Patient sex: M
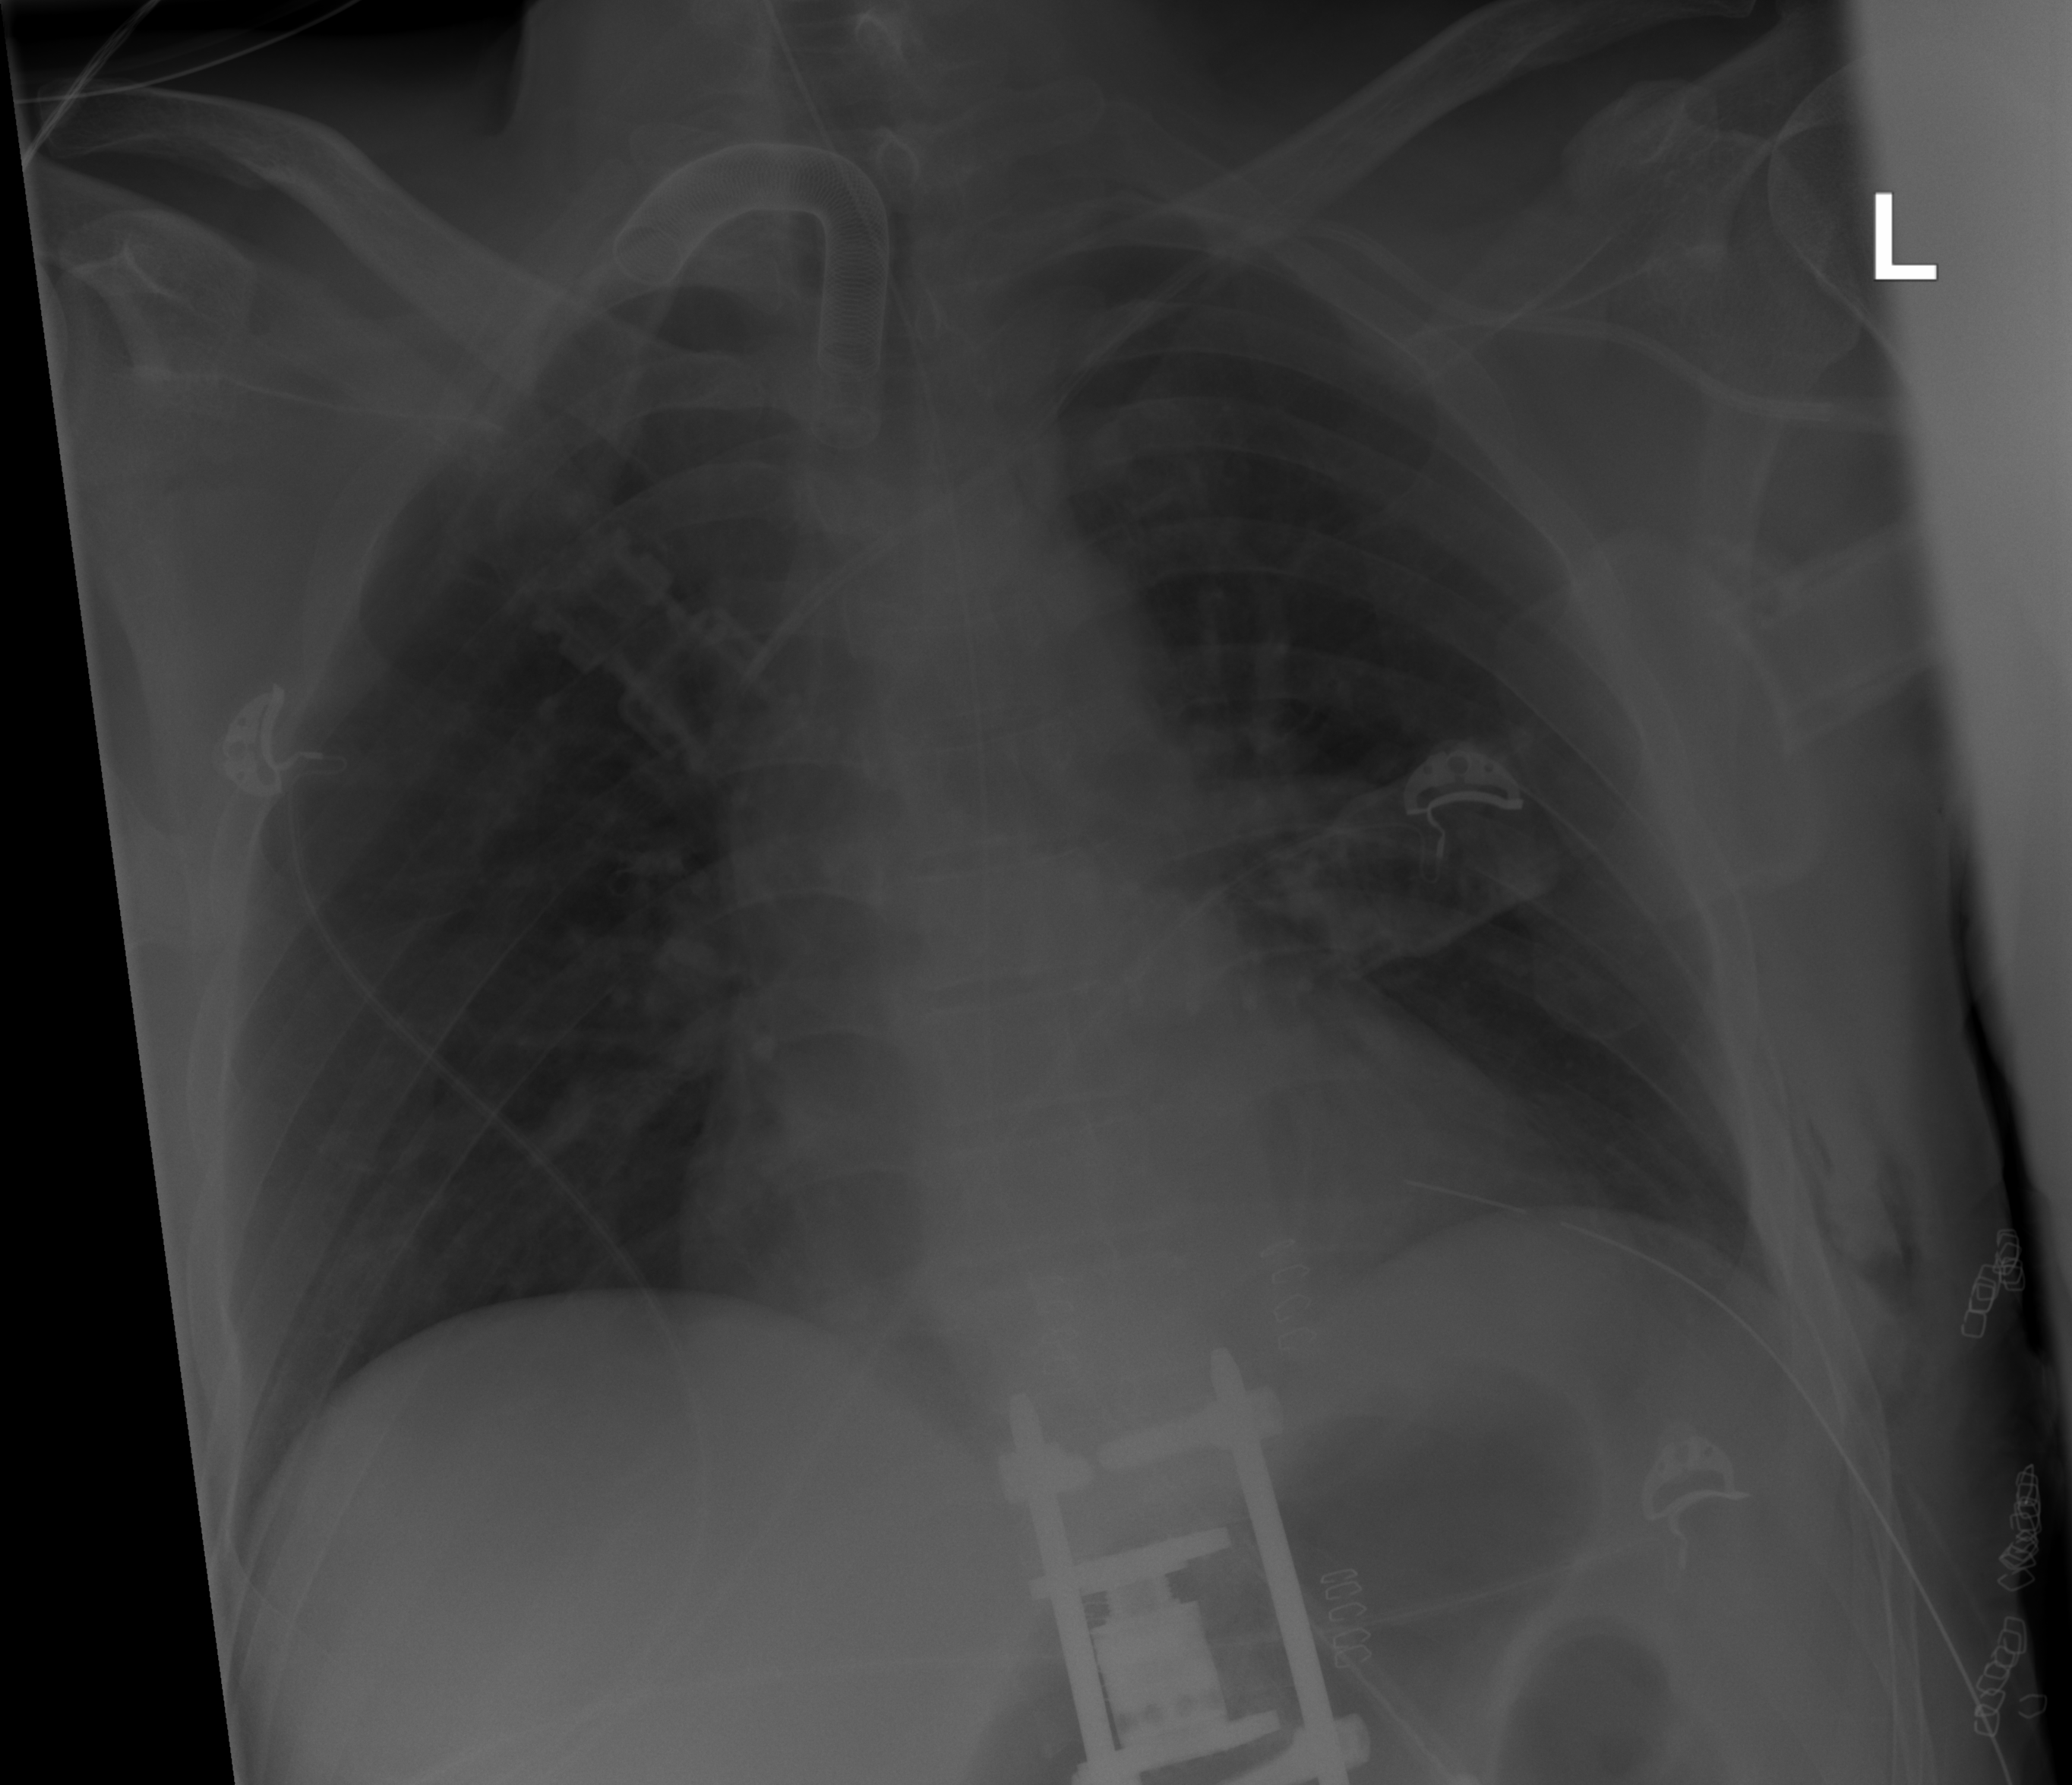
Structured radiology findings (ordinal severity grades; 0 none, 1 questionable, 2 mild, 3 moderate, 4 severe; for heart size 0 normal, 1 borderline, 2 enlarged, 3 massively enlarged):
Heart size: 2
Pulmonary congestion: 2
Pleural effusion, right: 0
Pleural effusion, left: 0
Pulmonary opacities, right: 2
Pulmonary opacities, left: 1
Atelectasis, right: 1
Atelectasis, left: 0